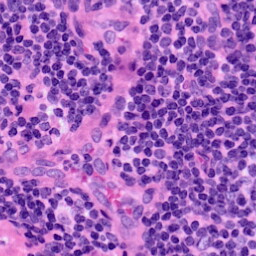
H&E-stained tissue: LymphNode